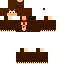
A male human skin with medium skin, wearing brown long hair dressed in a blue hoodie and black pants, featuring a closed mouth.